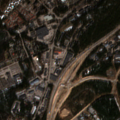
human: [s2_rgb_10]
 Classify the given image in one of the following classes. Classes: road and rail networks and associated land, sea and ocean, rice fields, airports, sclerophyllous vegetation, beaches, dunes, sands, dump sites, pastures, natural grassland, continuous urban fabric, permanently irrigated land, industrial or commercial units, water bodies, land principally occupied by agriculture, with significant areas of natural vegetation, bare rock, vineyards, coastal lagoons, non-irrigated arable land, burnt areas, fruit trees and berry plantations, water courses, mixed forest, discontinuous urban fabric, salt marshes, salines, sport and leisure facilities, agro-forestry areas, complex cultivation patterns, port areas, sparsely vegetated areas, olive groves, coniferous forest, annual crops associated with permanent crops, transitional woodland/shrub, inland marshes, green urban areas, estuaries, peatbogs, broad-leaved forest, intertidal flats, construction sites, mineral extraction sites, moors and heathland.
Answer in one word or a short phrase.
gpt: discontinuous urban fabric, industrial or commercial units, coniferous forest, mixed forest